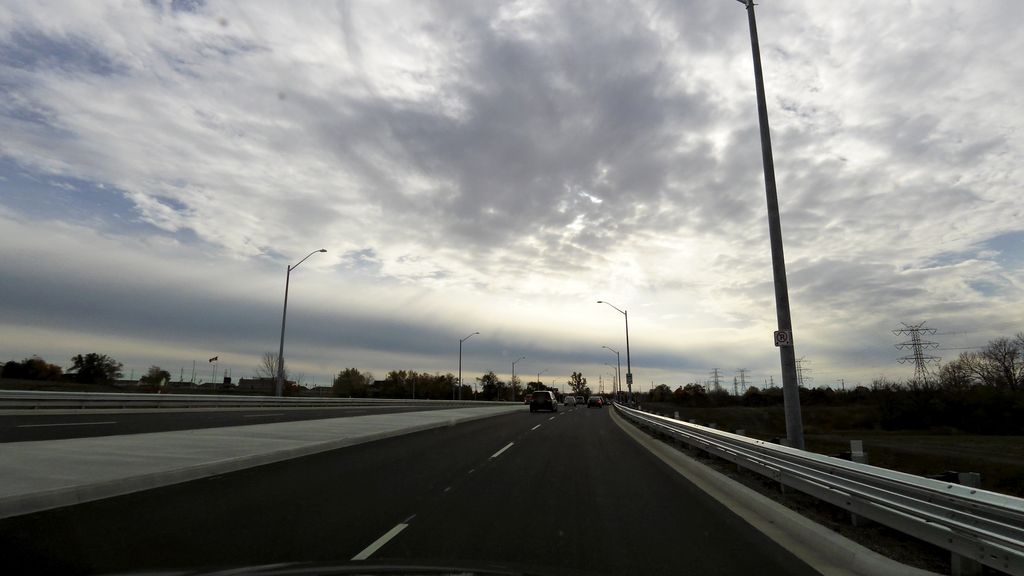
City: hamilton